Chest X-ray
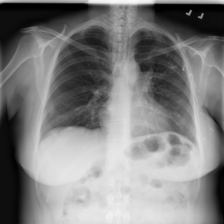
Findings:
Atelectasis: negative
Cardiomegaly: negative
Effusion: negative
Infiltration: negative
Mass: negative
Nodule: negative
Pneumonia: negative
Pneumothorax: negative
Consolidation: negative
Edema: negative
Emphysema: negative
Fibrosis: negative
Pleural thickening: negative
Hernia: negative